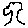
Label: tree